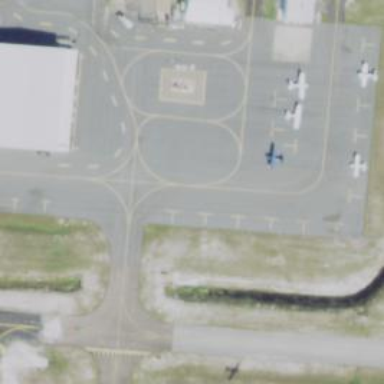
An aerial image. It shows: View of taxiway at the airport.